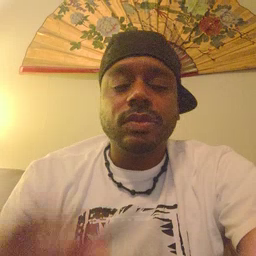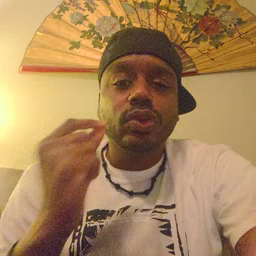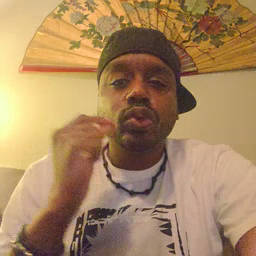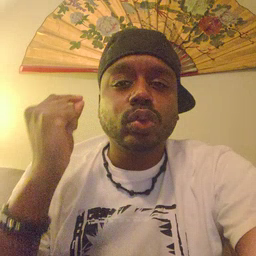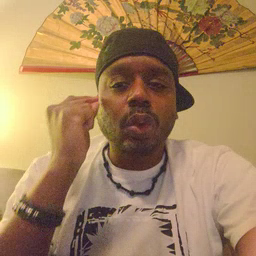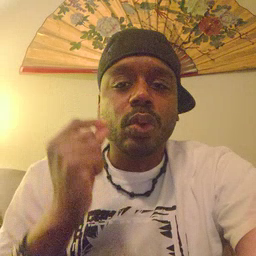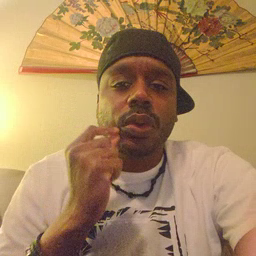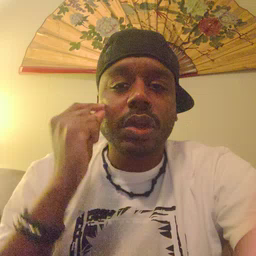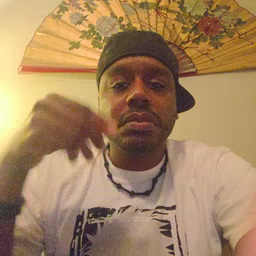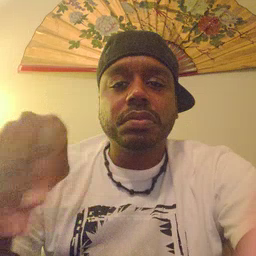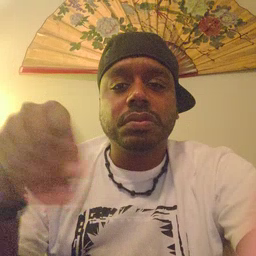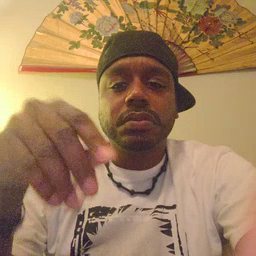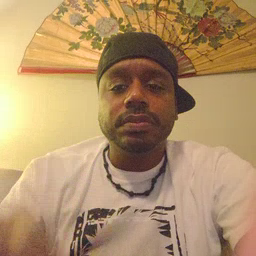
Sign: store